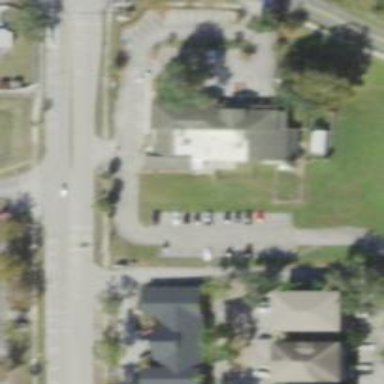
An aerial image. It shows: Veterinary facility.